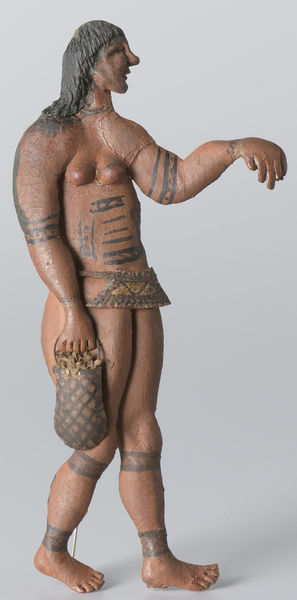
Titel: Een Indiaanse
Künstler: Gerrit Schouten
Standort: Amsterdam
Institution: Rijksmuseum
Schlagwörter: lendenschurz, nackt, brust, finger, frau, haar, nacht, profil, stroh, gürtel, alt, mensch, figur, skulptur, ton, brüste, laufen, abstrakt, afrika, korb, plastik, bemalt, fotografie, beutel, tasche, rotbraun, bemalung, früh, tattoo, indio, tatoo, tatoos, tätowierung, körperbemalung, pappmaché